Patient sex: M
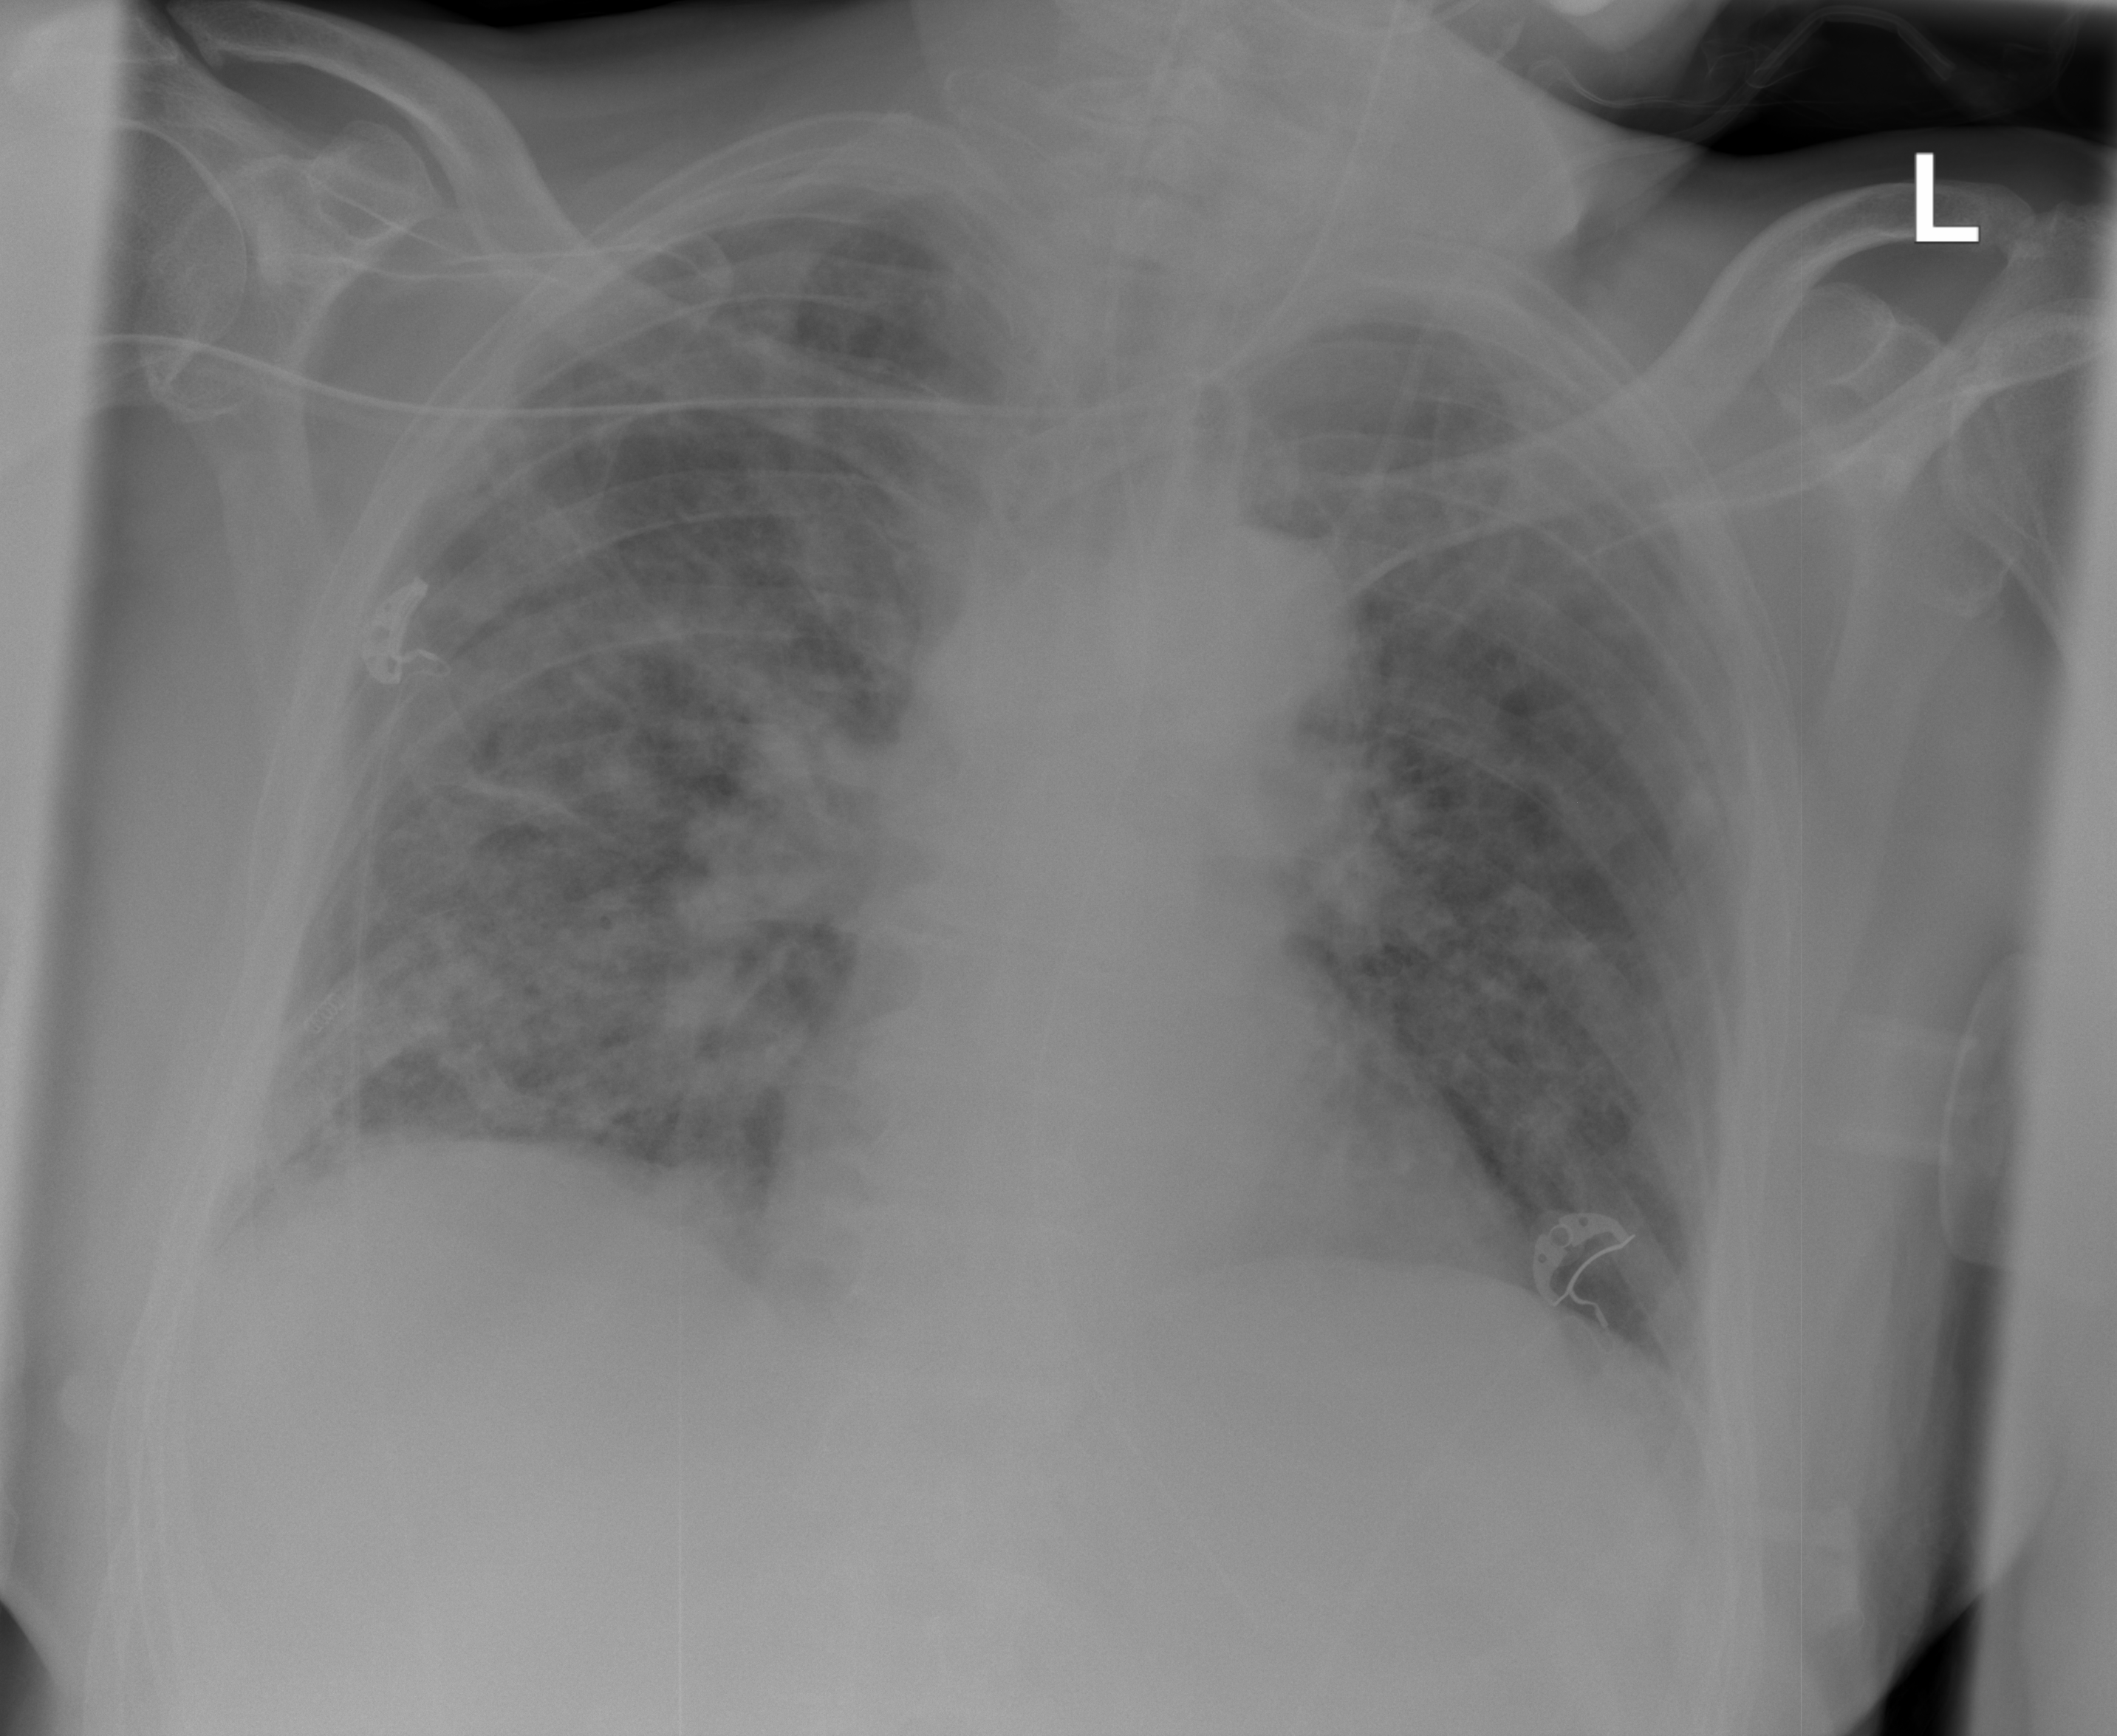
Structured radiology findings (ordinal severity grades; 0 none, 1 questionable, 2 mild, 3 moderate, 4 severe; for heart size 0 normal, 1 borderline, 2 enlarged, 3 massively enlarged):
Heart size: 0
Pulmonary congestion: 2
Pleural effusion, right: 1
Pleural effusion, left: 1
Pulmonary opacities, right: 3
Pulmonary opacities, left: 2
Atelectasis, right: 4
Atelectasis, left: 2